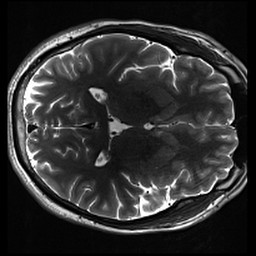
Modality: inplaneT2
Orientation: axial